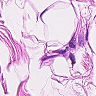
Metastatic tissue present: no